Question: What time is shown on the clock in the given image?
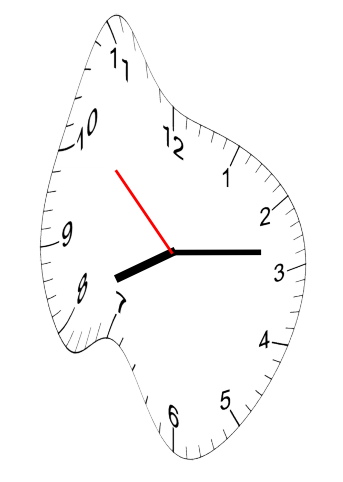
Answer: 08:13:52